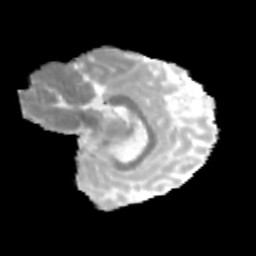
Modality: MD
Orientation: sagittal
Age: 12
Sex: female
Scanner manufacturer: siemens
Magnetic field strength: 3 T
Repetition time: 3.8 s
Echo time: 0.07 s